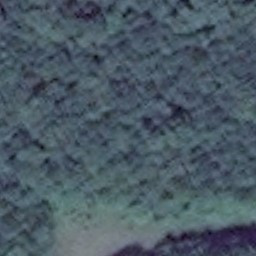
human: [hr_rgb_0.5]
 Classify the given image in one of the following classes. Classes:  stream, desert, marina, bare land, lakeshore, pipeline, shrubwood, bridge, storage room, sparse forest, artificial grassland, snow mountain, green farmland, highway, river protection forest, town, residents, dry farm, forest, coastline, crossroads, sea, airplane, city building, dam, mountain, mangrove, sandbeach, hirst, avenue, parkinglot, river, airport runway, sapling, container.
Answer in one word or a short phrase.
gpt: forest